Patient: sex F, age 65
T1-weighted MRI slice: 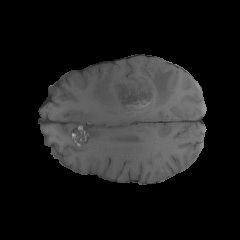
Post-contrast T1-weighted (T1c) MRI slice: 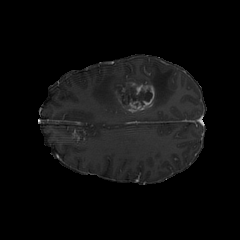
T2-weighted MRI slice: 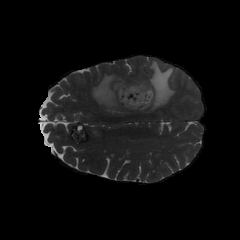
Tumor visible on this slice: yes
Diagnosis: Glioblastoma, IDH-wildtype
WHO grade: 4